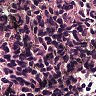
Metastatic tissue present: no